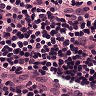
Metastatic tissue present: no